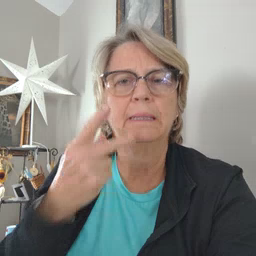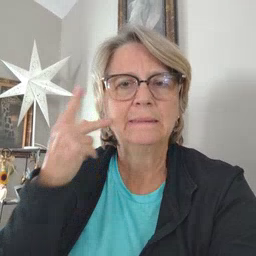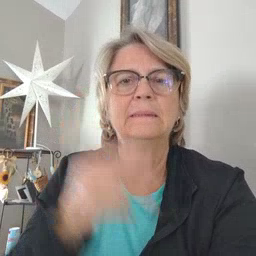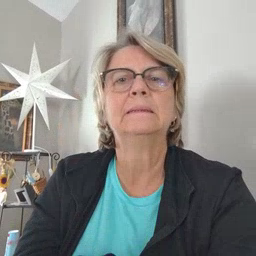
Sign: kiss